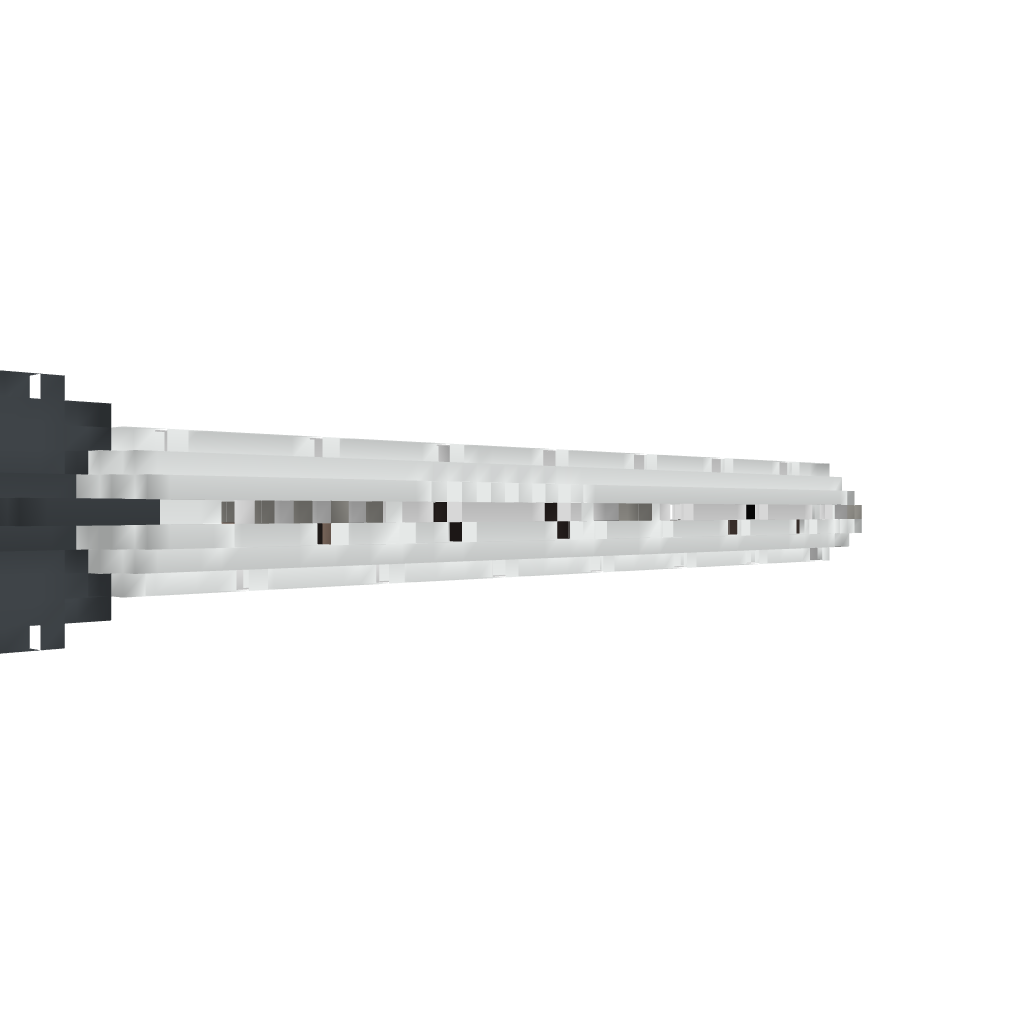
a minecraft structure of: The Ukranian Cigar Merchant Ship